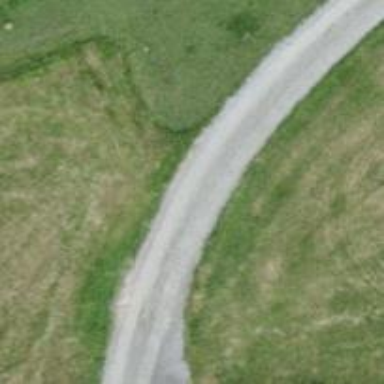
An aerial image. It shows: Track with grade 1 quality.